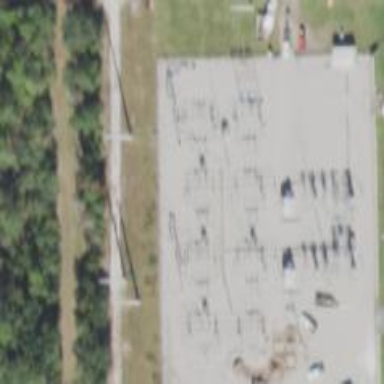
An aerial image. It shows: Switch for power supply.